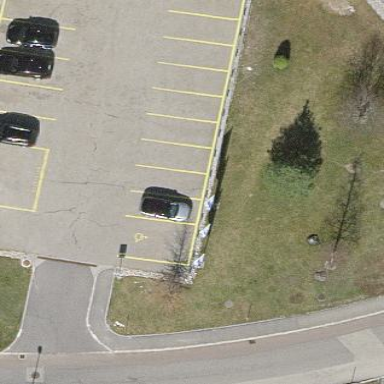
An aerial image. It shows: Rooftop parking area with paved surface.